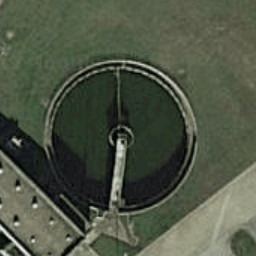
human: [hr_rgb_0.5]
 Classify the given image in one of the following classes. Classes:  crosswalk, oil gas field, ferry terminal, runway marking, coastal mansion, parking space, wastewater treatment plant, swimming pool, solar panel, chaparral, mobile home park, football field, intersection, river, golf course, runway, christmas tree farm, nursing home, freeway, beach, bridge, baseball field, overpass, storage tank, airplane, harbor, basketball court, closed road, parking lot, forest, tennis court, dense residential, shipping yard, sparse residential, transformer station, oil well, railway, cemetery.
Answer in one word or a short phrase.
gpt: wastewater treatment plant